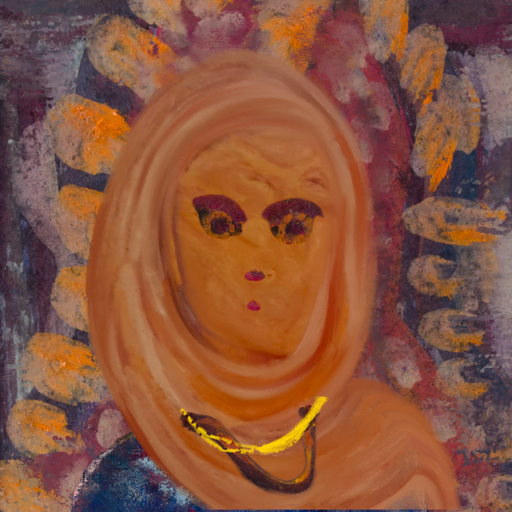
Background: Doll, Head And Neck Front: Pious_Lady, Face Front: Doll, Bust: Irani, Hair Front: Blank, Head Accessory: Pious_Lady_Scarf, Second Necklace: Comrade, Necklace: Irani_1, Baby: Blank